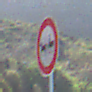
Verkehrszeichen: VerbotGespannfuhrwerke
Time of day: MorningAfternoon
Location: Outdoor (Nature)
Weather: Clear
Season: NotSpecified
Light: Natural